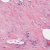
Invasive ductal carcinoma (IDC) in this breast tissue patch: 0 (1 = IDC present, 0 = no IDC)